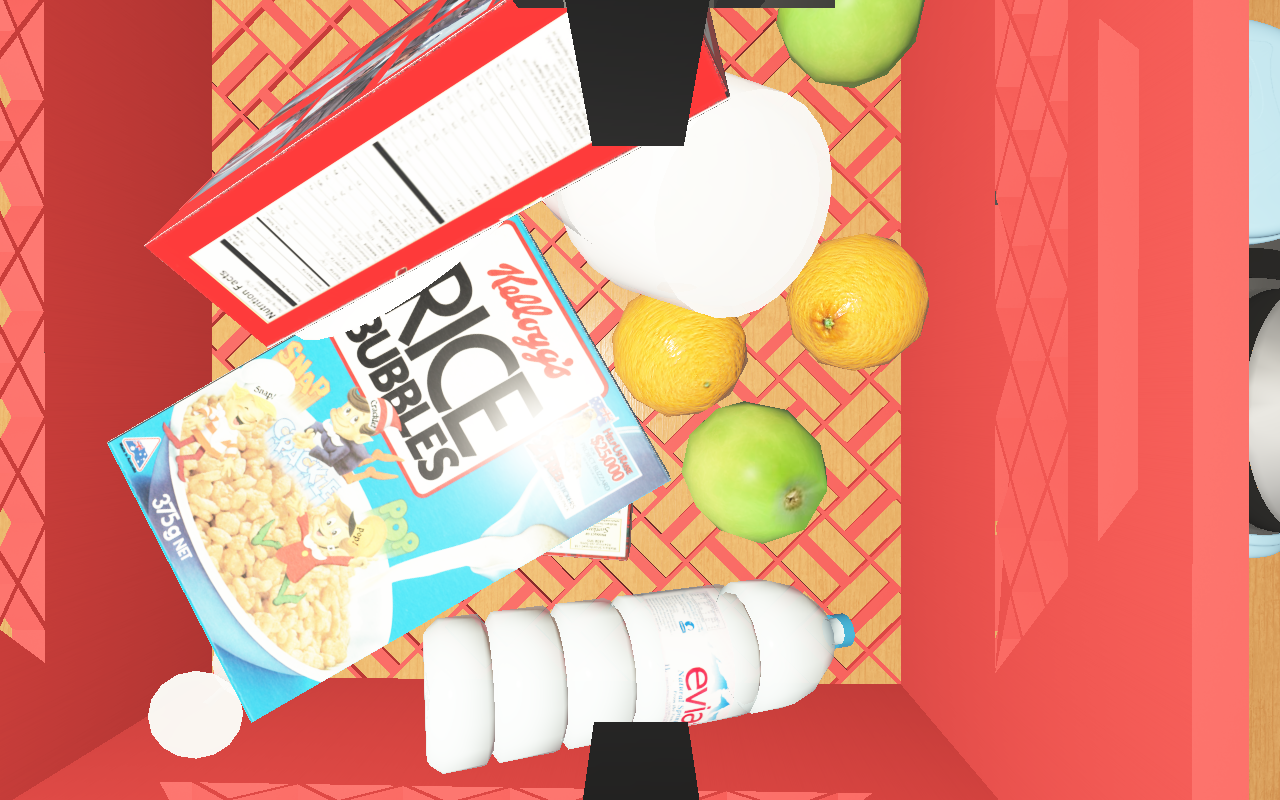
Objects in the scene:
carafe
water bottle
apple
apple
orange
plate
wineglass
jam jar
cereal box
biscuit box